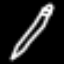
Label: pencil